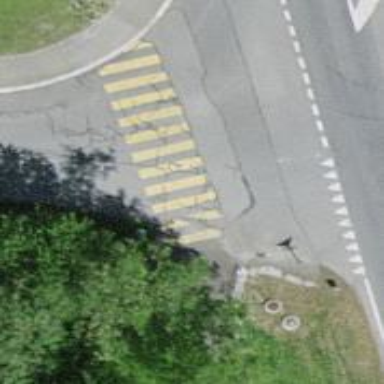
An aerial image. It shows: Marked road crossing.